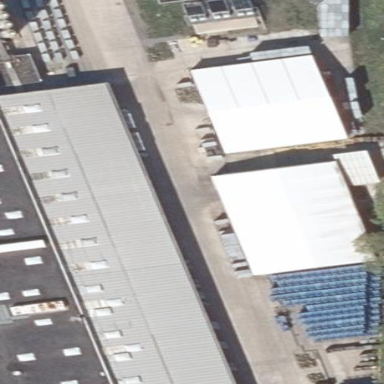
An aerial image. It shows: Warehouse building.